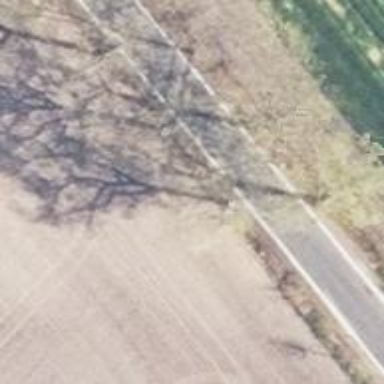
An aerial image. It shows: Row of trees in natural setting.